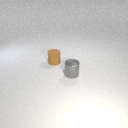
small brown rubber cylinder to the left of small gray metal cylinder